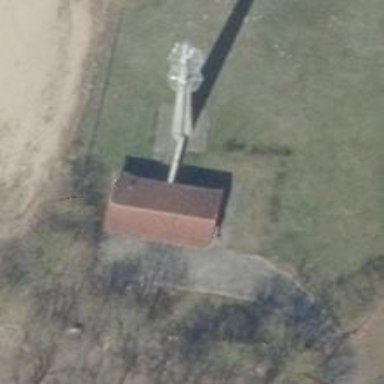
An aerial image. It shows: Mast tower used for communication.